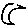
Label: moon